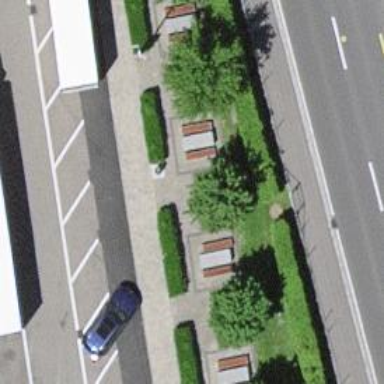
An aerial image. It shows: Picnic table located in leisure land area.